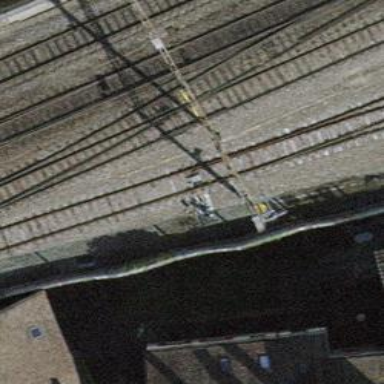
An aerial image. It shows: Railway yard with one track. The railway is electrified with contact line.